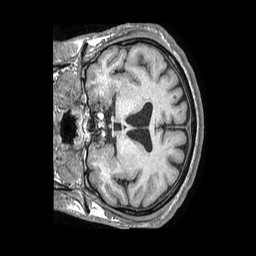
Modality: T1w
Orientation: coronal
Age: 51
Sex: male
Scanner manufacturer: philips
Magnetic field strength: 1.5 T
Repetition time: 0.007725 s
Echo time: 0.003564 s